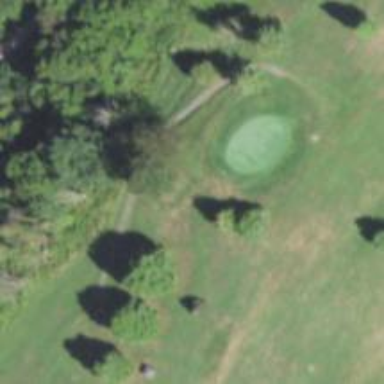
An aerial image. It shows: View of golf hole.